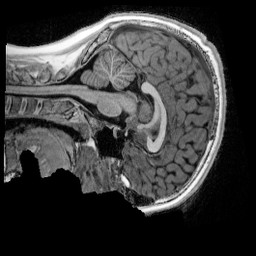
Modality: UNIT1_denoised
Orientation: sagittal
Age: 12
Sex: male
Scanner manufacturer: siemens
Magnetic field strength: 3 T
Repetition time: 4 s
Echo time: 0.00303 s